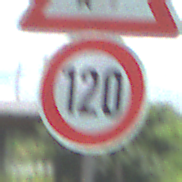
Verkehrszeichen: Geschwindigkeit120
Zusatzzeichen oben: KurveRechts
Umgebung: Outdoor, Nature
Tageszeit: Midday
Wetter: PartlyCloudy
Licht: Natural
Jahreszeit: NotSpecified
Kontrast: HighContrast